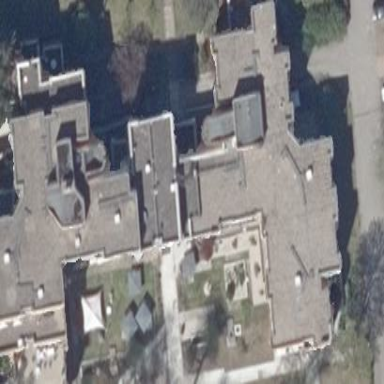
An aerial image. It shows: Nursing home building.